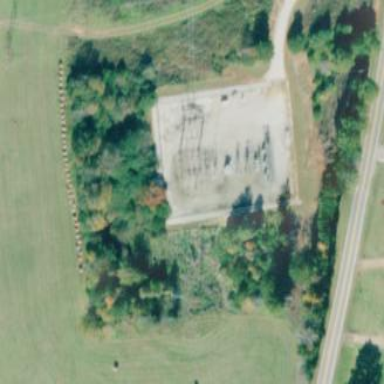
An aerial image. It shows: There is distribution substation enclosed by fence.